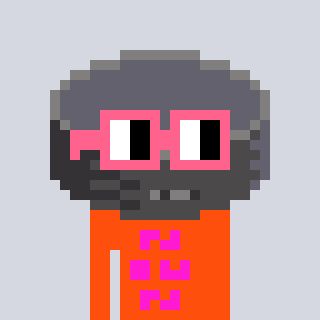
a pixel art character with square pink glasses, a hockey puck-shaped head and a orange-colored body on a cool background